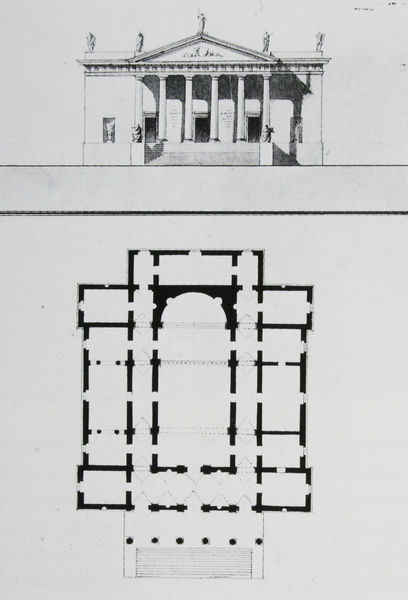
Titel: Entwurf für einen Justizpalast
Künstler: Friedrich von Gärtner
Schlagwörter: schatten, fenster, grau, licht, marmor, schwarz, skizze, säule, säulen, tür, weiss, zeichnung, dach, gebäude, wand, architektur, sockel, innenraum, kirche, front, skulptur, ansicht, fassade, türen, giebel, mauer, grafik, graphik, figuren, treppe, treppen, stufen, oben, unten, eingang, nische, antike, rechteck, druck, stich, entwurf, kapitelle, halbrund, fries, portal, villa, sims, gesims, skulpturen, plastiken, mauern, portikus, antik, griechisch, rechteckig, plan, ballustrade, tempel, kupferstich, gebüde, glyptothek, basilika, klassizistisch, quadratisch, grundriss, aufriss, tympanon, bauplan, paladio, palladio, innenräume, agora, dachreiter, skulpture, rotonda, tempe, arrchitektur, plan entwurf, fronton, afora